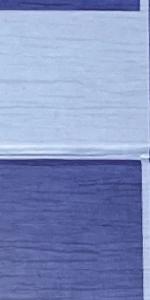
Label: Empty